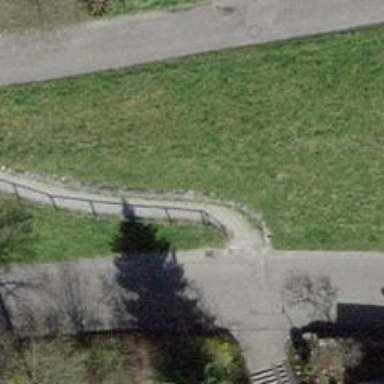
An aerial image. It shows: Sandy path.